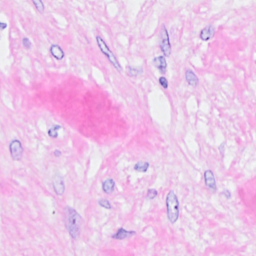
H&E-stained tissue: Breast